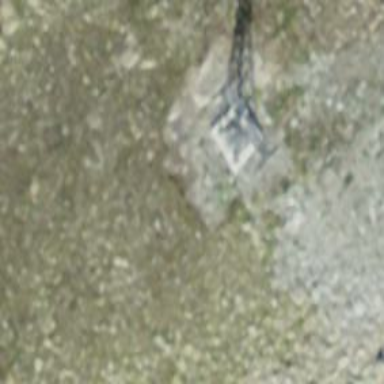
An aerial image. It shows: Pylon for aerialway.